Question: I would like to create a plot, consisting of lines and markers, but using different colors for both. My approach was to use two averlapped plots:
'''
#!/usr/bin/env python3
import matplotlib.pyplot as plt
fig,ax1 = plt.subplots()
x=[0,1,2,3]
y=[10,20,40,80]
ax1.plot(x, y,color='#FF0000', alpha=0.5, linewidth=2.2,label='Example line',zorder=9)
ax1.scatter(x, y ,marker='o',s=80,color='black',alpha=1,label='Example marker',zorder=10)
ax1.set_ylim([0,150])
ax1.set_xlim([0,5])
ax1.legend(loc='upper right')
plt.show()
plt.close()
'''
Output:

The problem here is that, naturally, line (----) and marker (X) are showed separately in legend.
Would you know a way to show both marker and line together in legend, that is to say, in a composed line and marker (---X---) label?
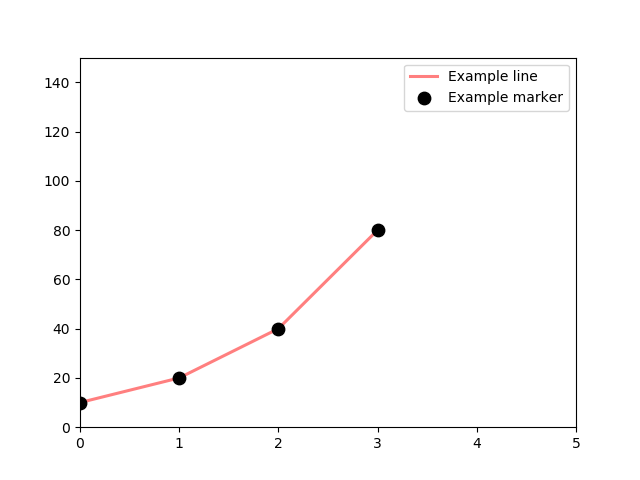
Answer: Perhaps just specify your marker attributes in the first plot call... e.g.
'''
ax1.plot(x, y,color='#FF0000', linewidth=2.2, label='Example line',
marker='o', mfc='black', mec='black', ms=10)
'''
<URL>